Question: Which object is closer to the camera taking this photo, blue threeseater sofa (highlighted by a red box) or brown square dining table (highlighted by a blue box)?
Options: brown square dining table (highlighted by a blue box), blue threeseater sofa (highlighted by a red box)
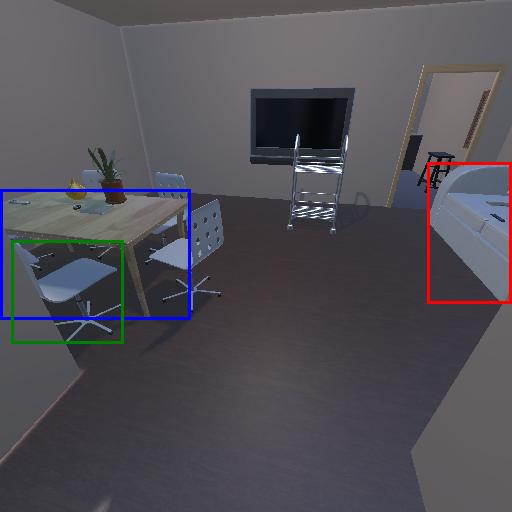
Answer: brown square dining table (highlighted by a blue box)